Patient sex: F
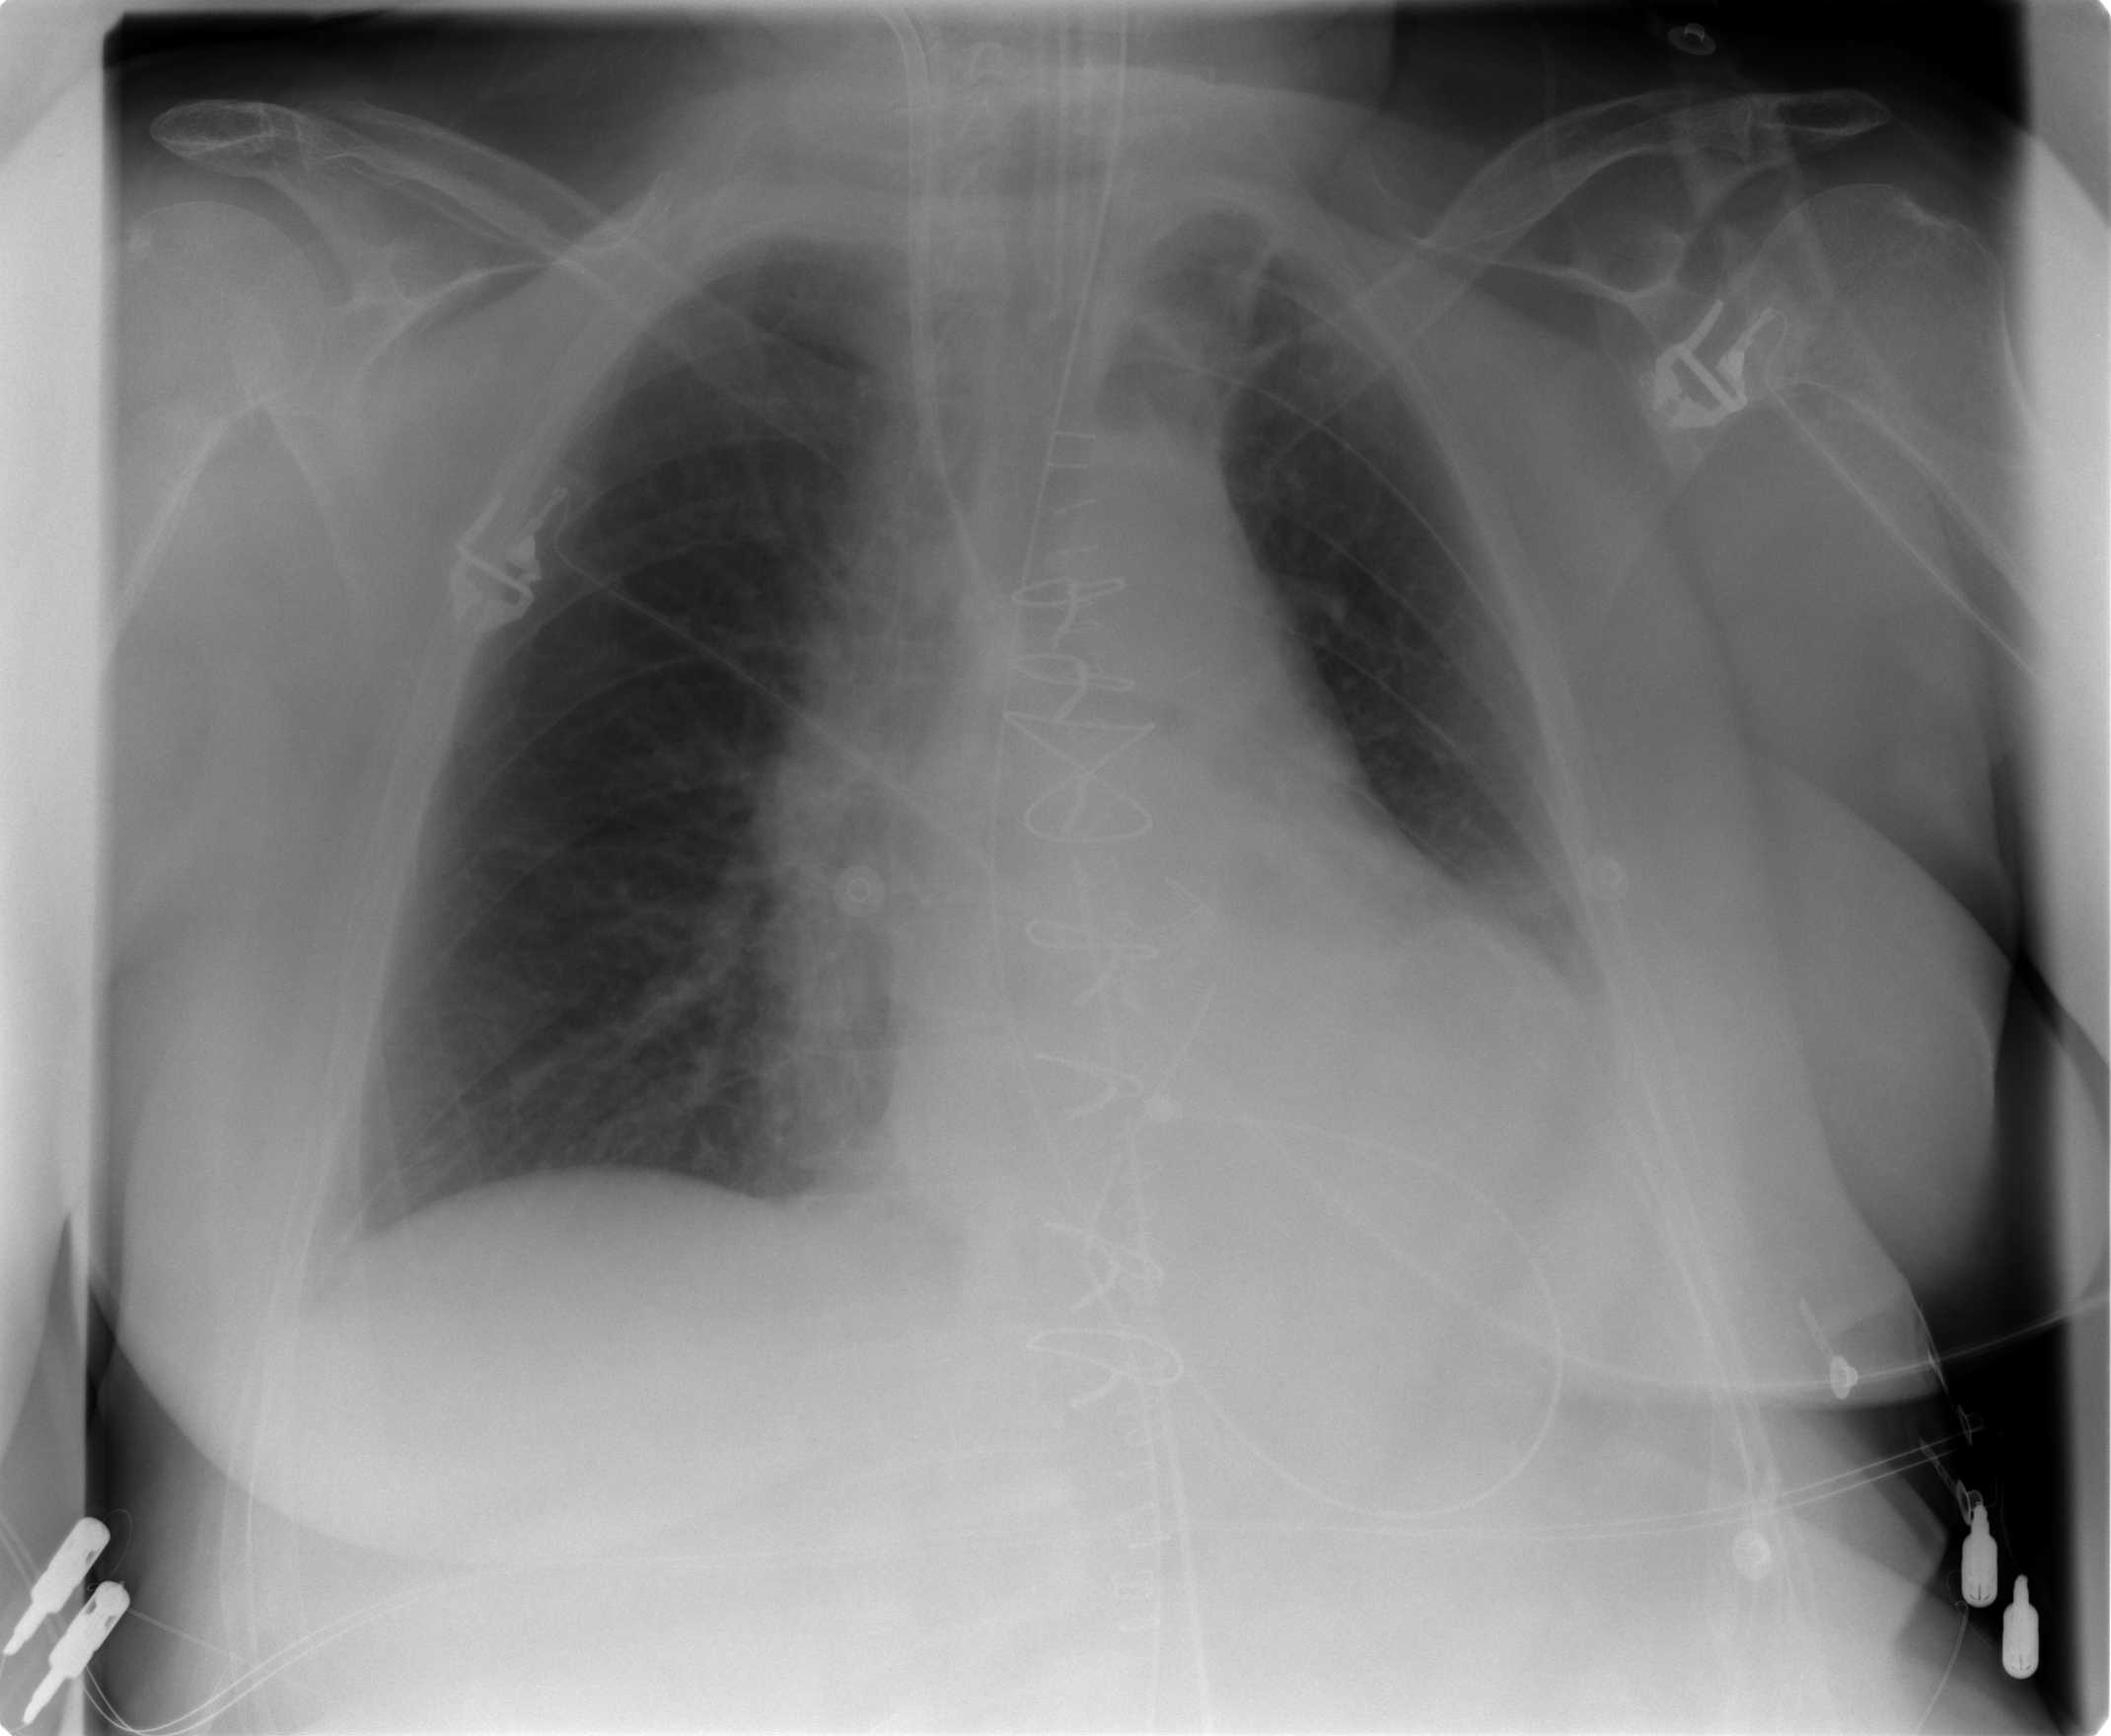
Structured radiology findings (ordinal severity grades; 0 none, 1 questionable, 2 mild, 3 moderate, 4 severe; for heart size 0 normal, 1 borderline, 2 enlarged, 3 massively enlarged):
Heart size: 2
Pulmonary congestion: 0
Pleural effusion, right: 0
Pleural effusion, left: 1
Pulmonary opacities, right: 0
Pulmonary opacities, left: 0
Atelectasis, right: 0
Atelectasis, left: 0